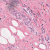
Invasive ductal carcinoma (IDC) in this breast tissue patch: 0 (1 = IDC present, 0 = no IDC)